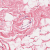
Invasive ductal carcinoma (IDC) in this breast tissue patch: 0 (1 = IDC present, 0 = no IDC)